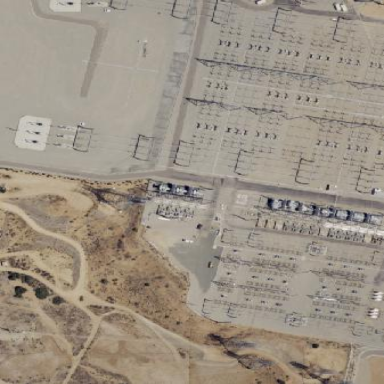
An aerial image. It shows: Power substation.